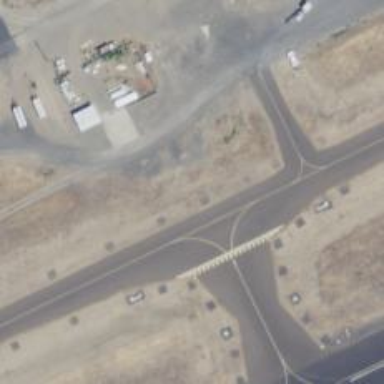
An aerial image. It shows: View of taxiway at the airport.